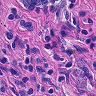
Metastatic tissue present: yes